Field crop: maize
Growth stage: 1
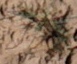
Species: lolium